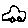
Label: car